Field crop: maize
Growth stage: 2
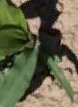
Species: maize